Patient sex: M
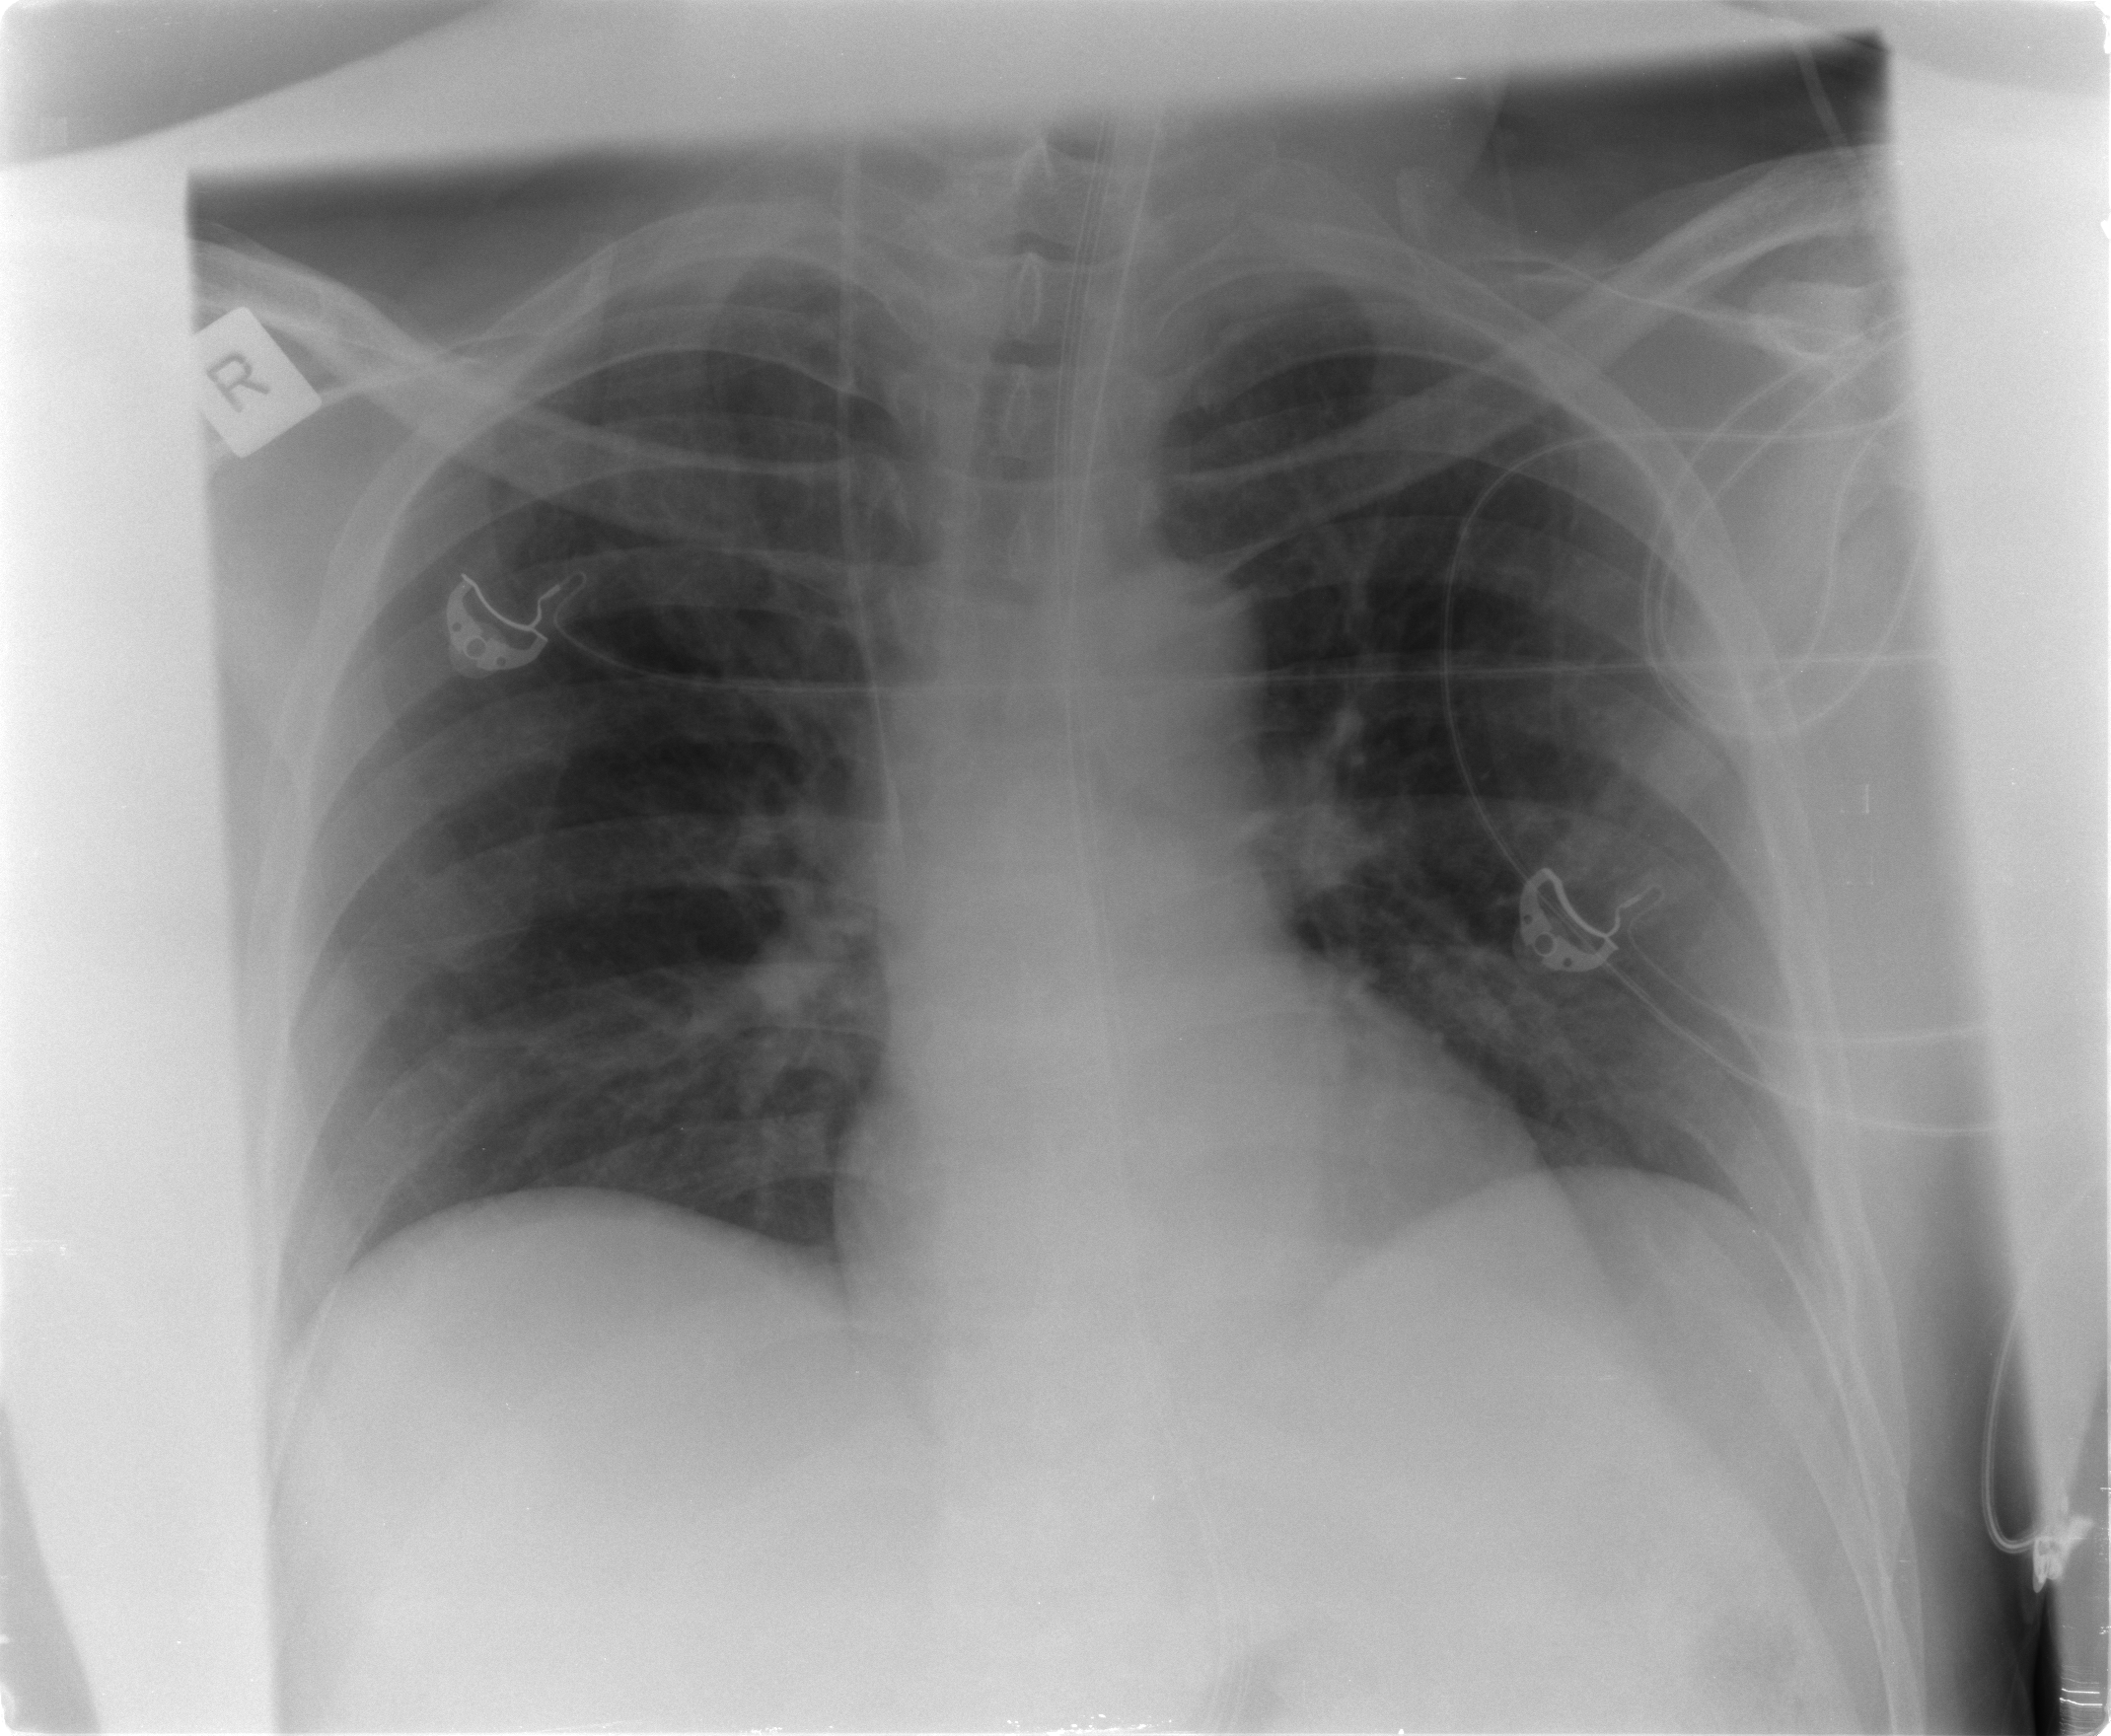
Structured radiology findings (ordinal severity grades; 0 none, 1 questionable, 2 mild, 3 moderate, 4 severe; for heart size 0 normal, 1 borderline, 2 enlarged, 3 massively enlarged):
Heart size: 0
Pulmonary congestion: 0
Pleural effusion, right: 0
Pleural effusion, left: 0
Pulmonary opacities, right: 0
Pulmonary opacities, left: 0
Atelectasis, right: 0
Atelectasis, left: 2